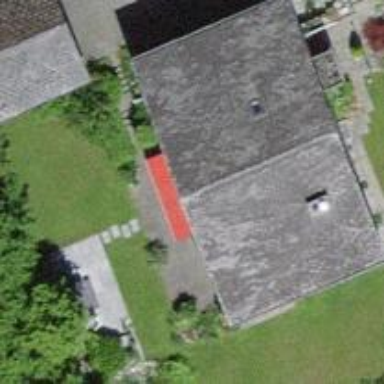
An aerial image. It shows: Building with gabled roof oriented across its structure.